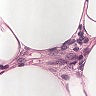
Metastatic tissue present: no